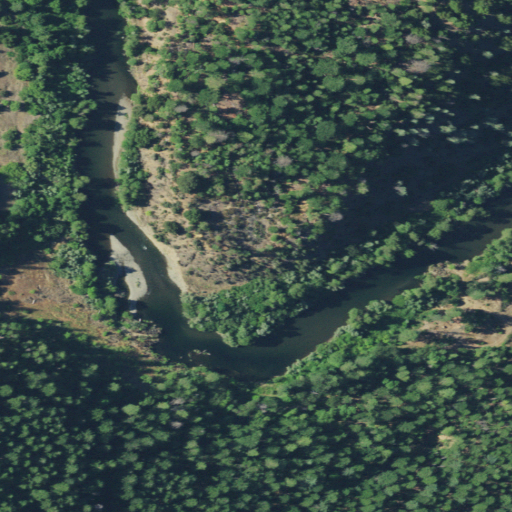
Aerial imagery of cape in California named Johnson Point containing evergreen forest, shrub, woody wetlands, mixed forest, open water, and open development